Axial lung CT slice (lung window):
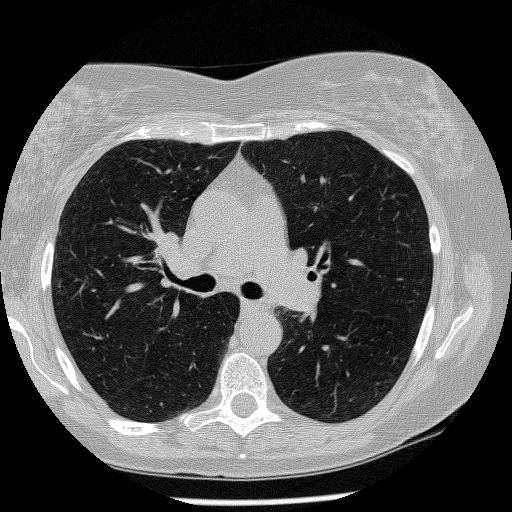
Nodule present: no